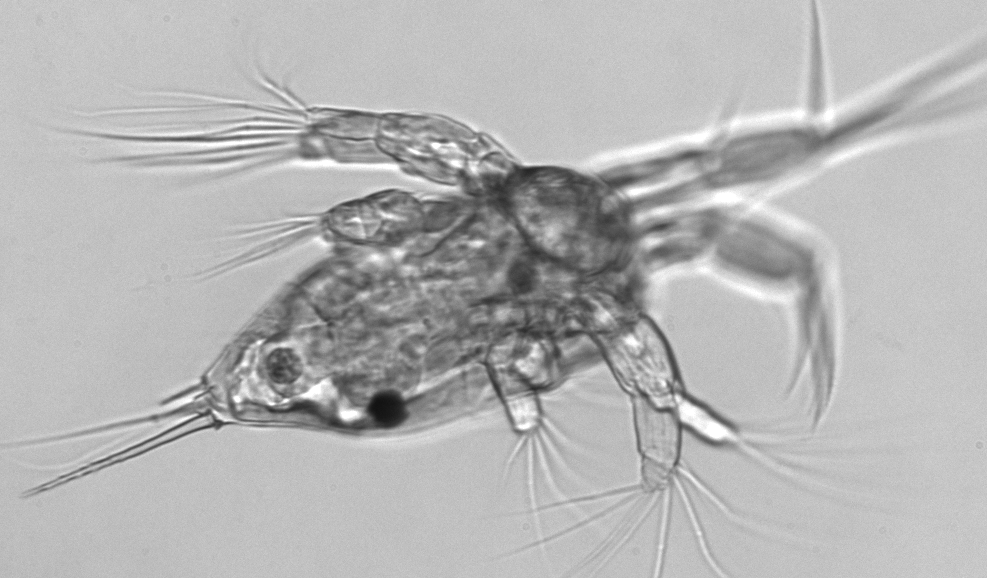
Label: Copepod_nauplii